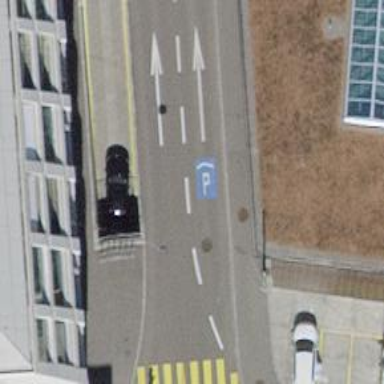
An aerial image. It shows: Asphalt service road with separate sidewalk.